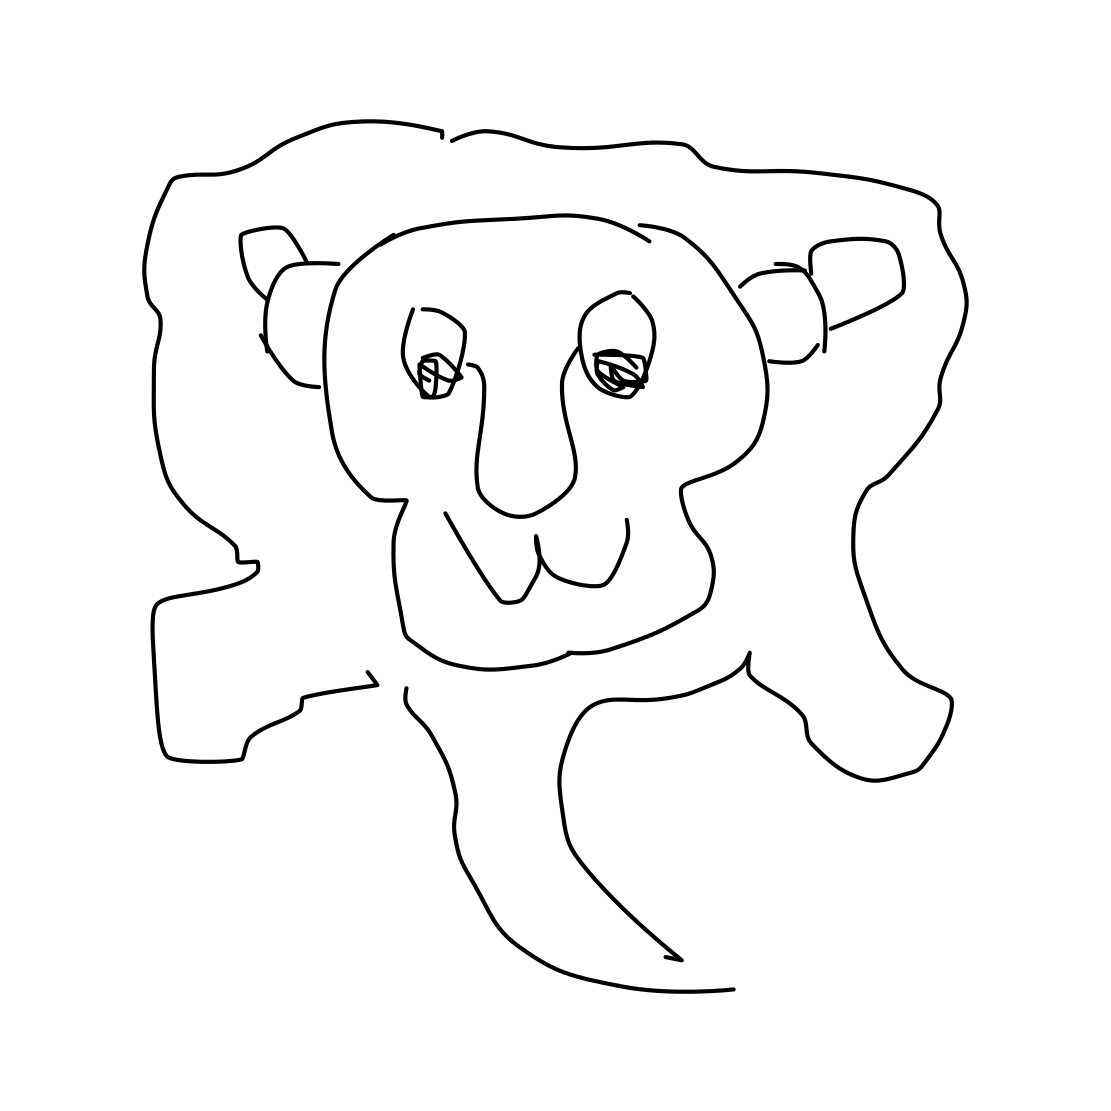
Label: lion